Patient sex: M
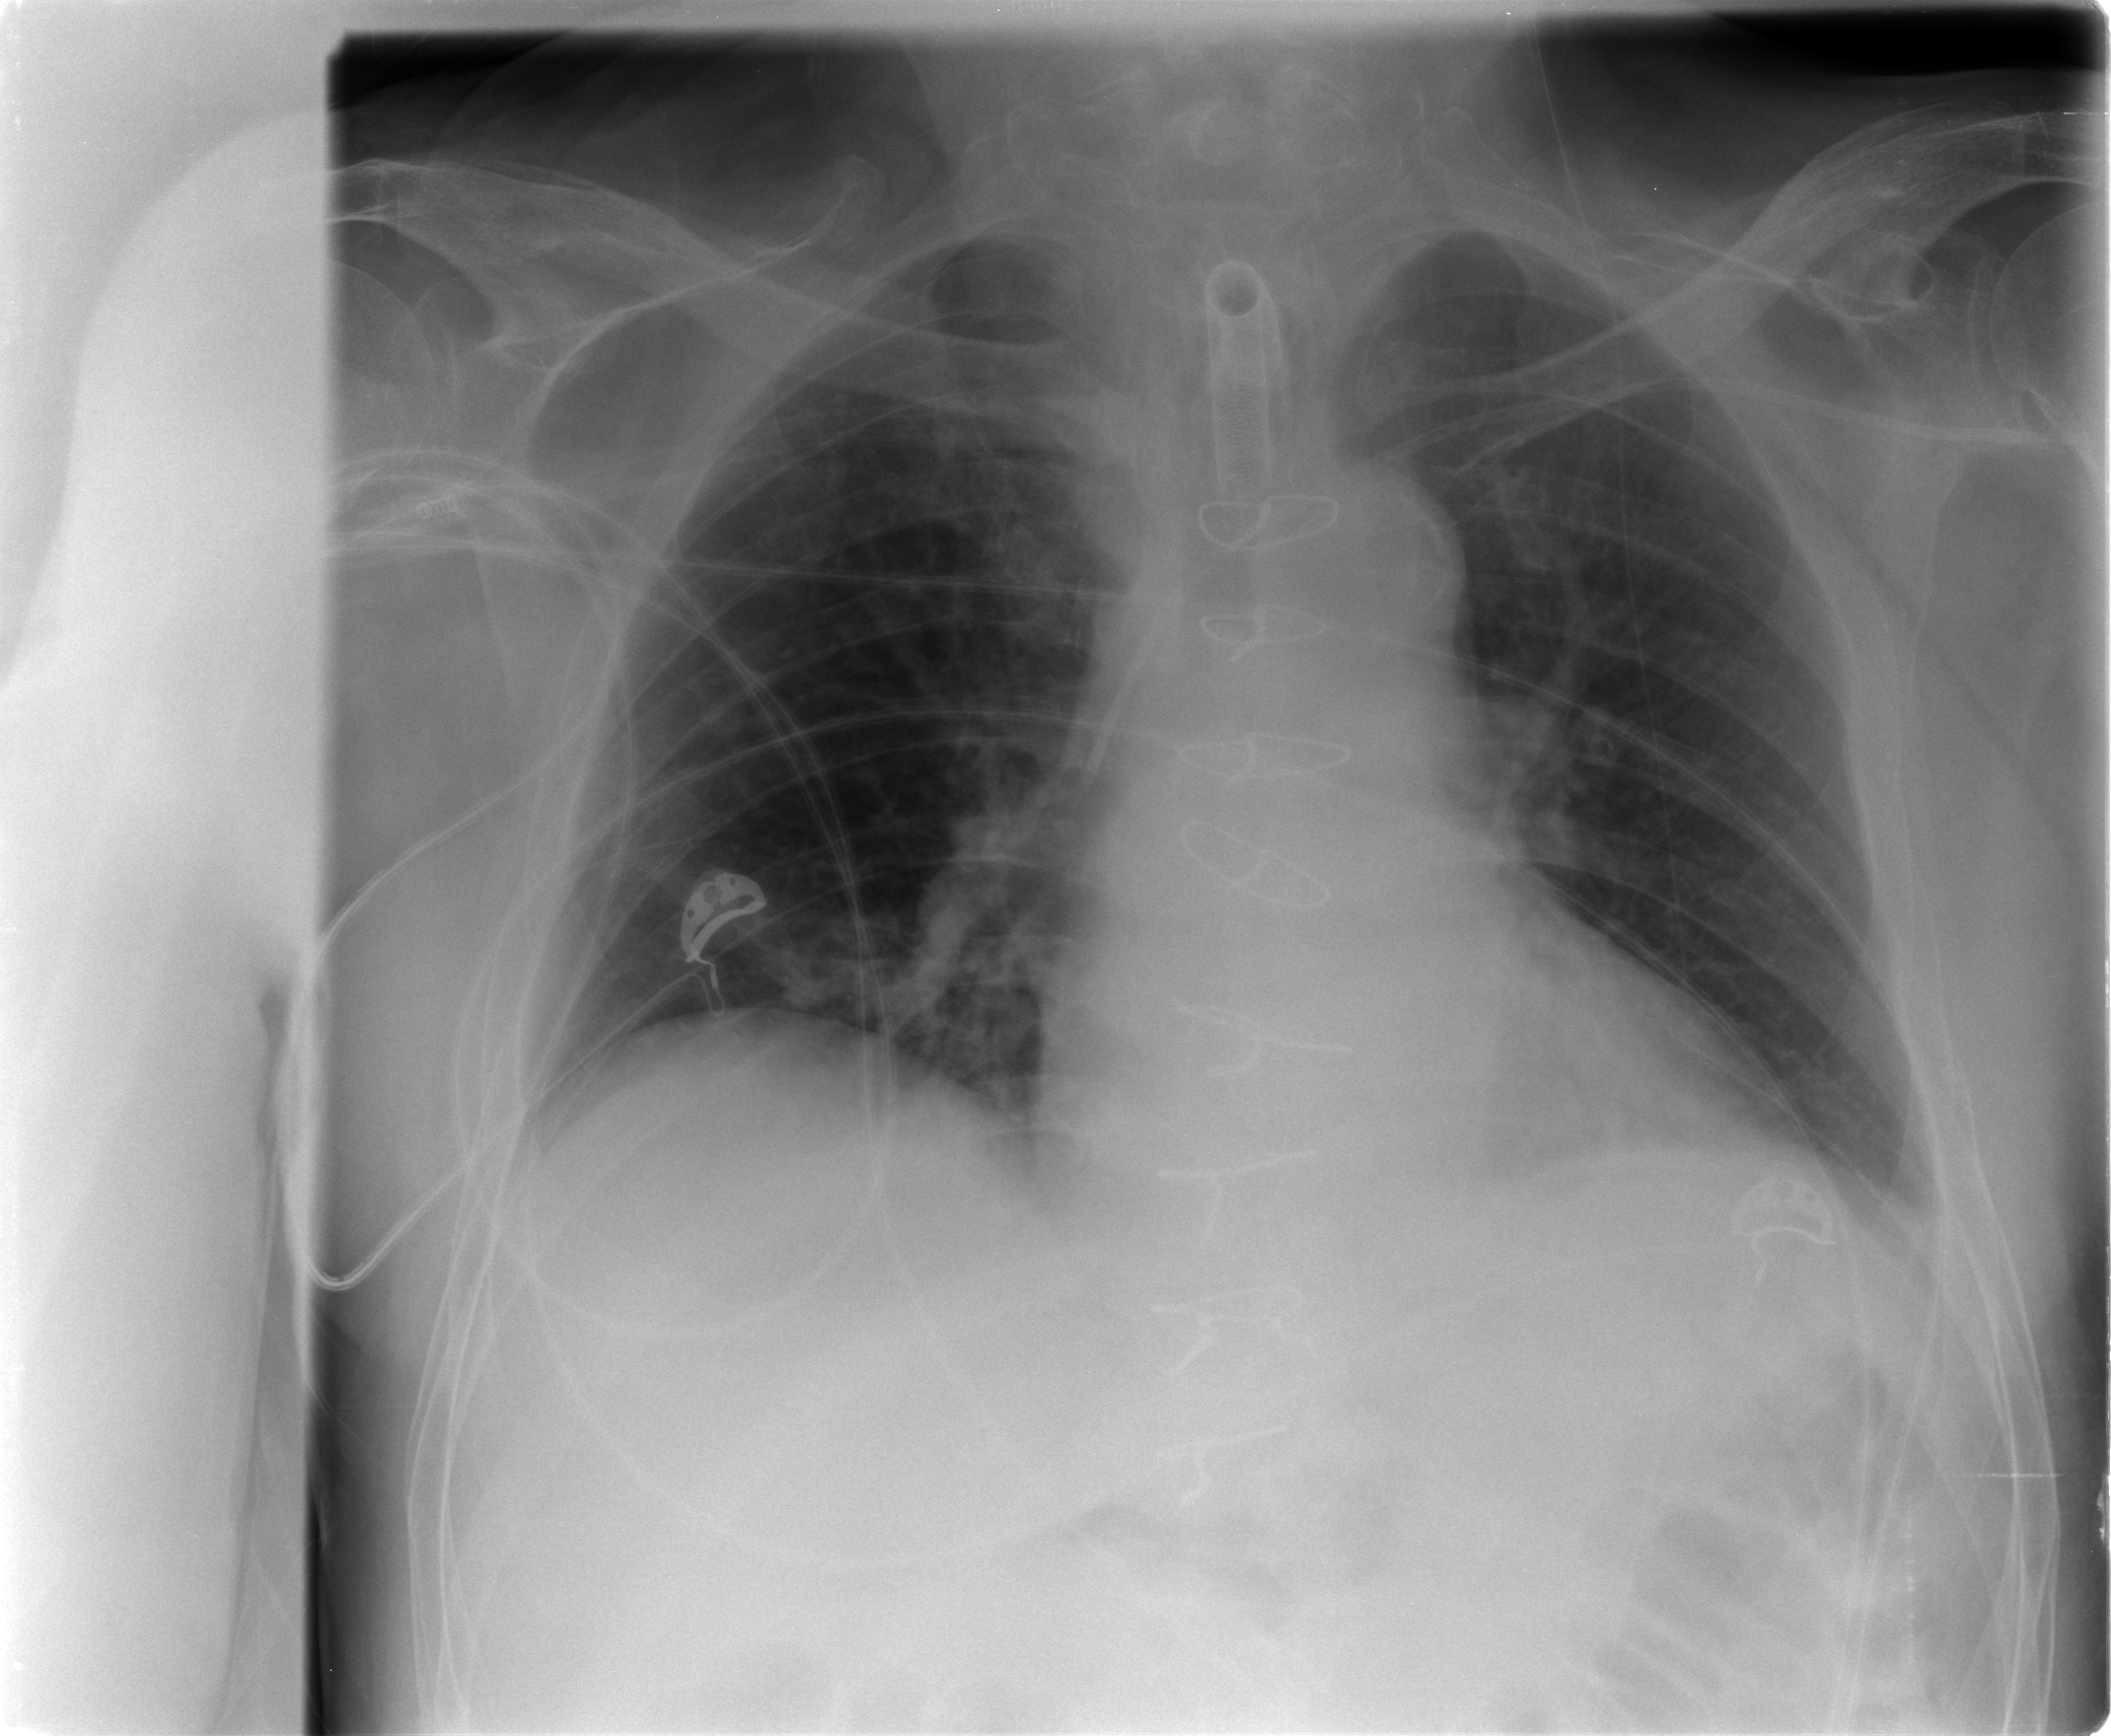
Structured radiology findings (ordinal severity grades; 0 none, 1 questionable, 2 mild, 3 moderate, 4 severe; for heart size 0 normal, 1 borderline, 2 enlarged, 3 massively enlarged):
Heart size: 0
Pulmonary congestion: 2
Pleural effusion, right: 0
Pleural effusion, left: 0
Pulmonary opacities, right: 2
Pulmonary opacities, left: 0
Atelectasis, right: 2
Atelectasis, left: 0